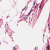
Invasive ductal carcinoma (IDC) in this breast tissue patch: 0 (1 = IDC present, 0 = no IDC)